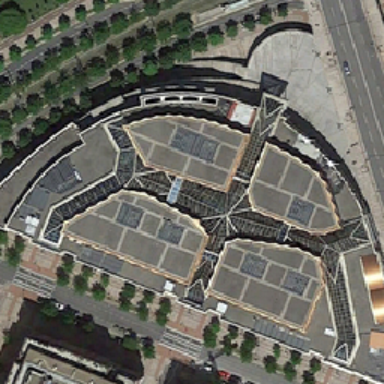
Several tree-lined buildings surround the semicircle .